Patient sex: M
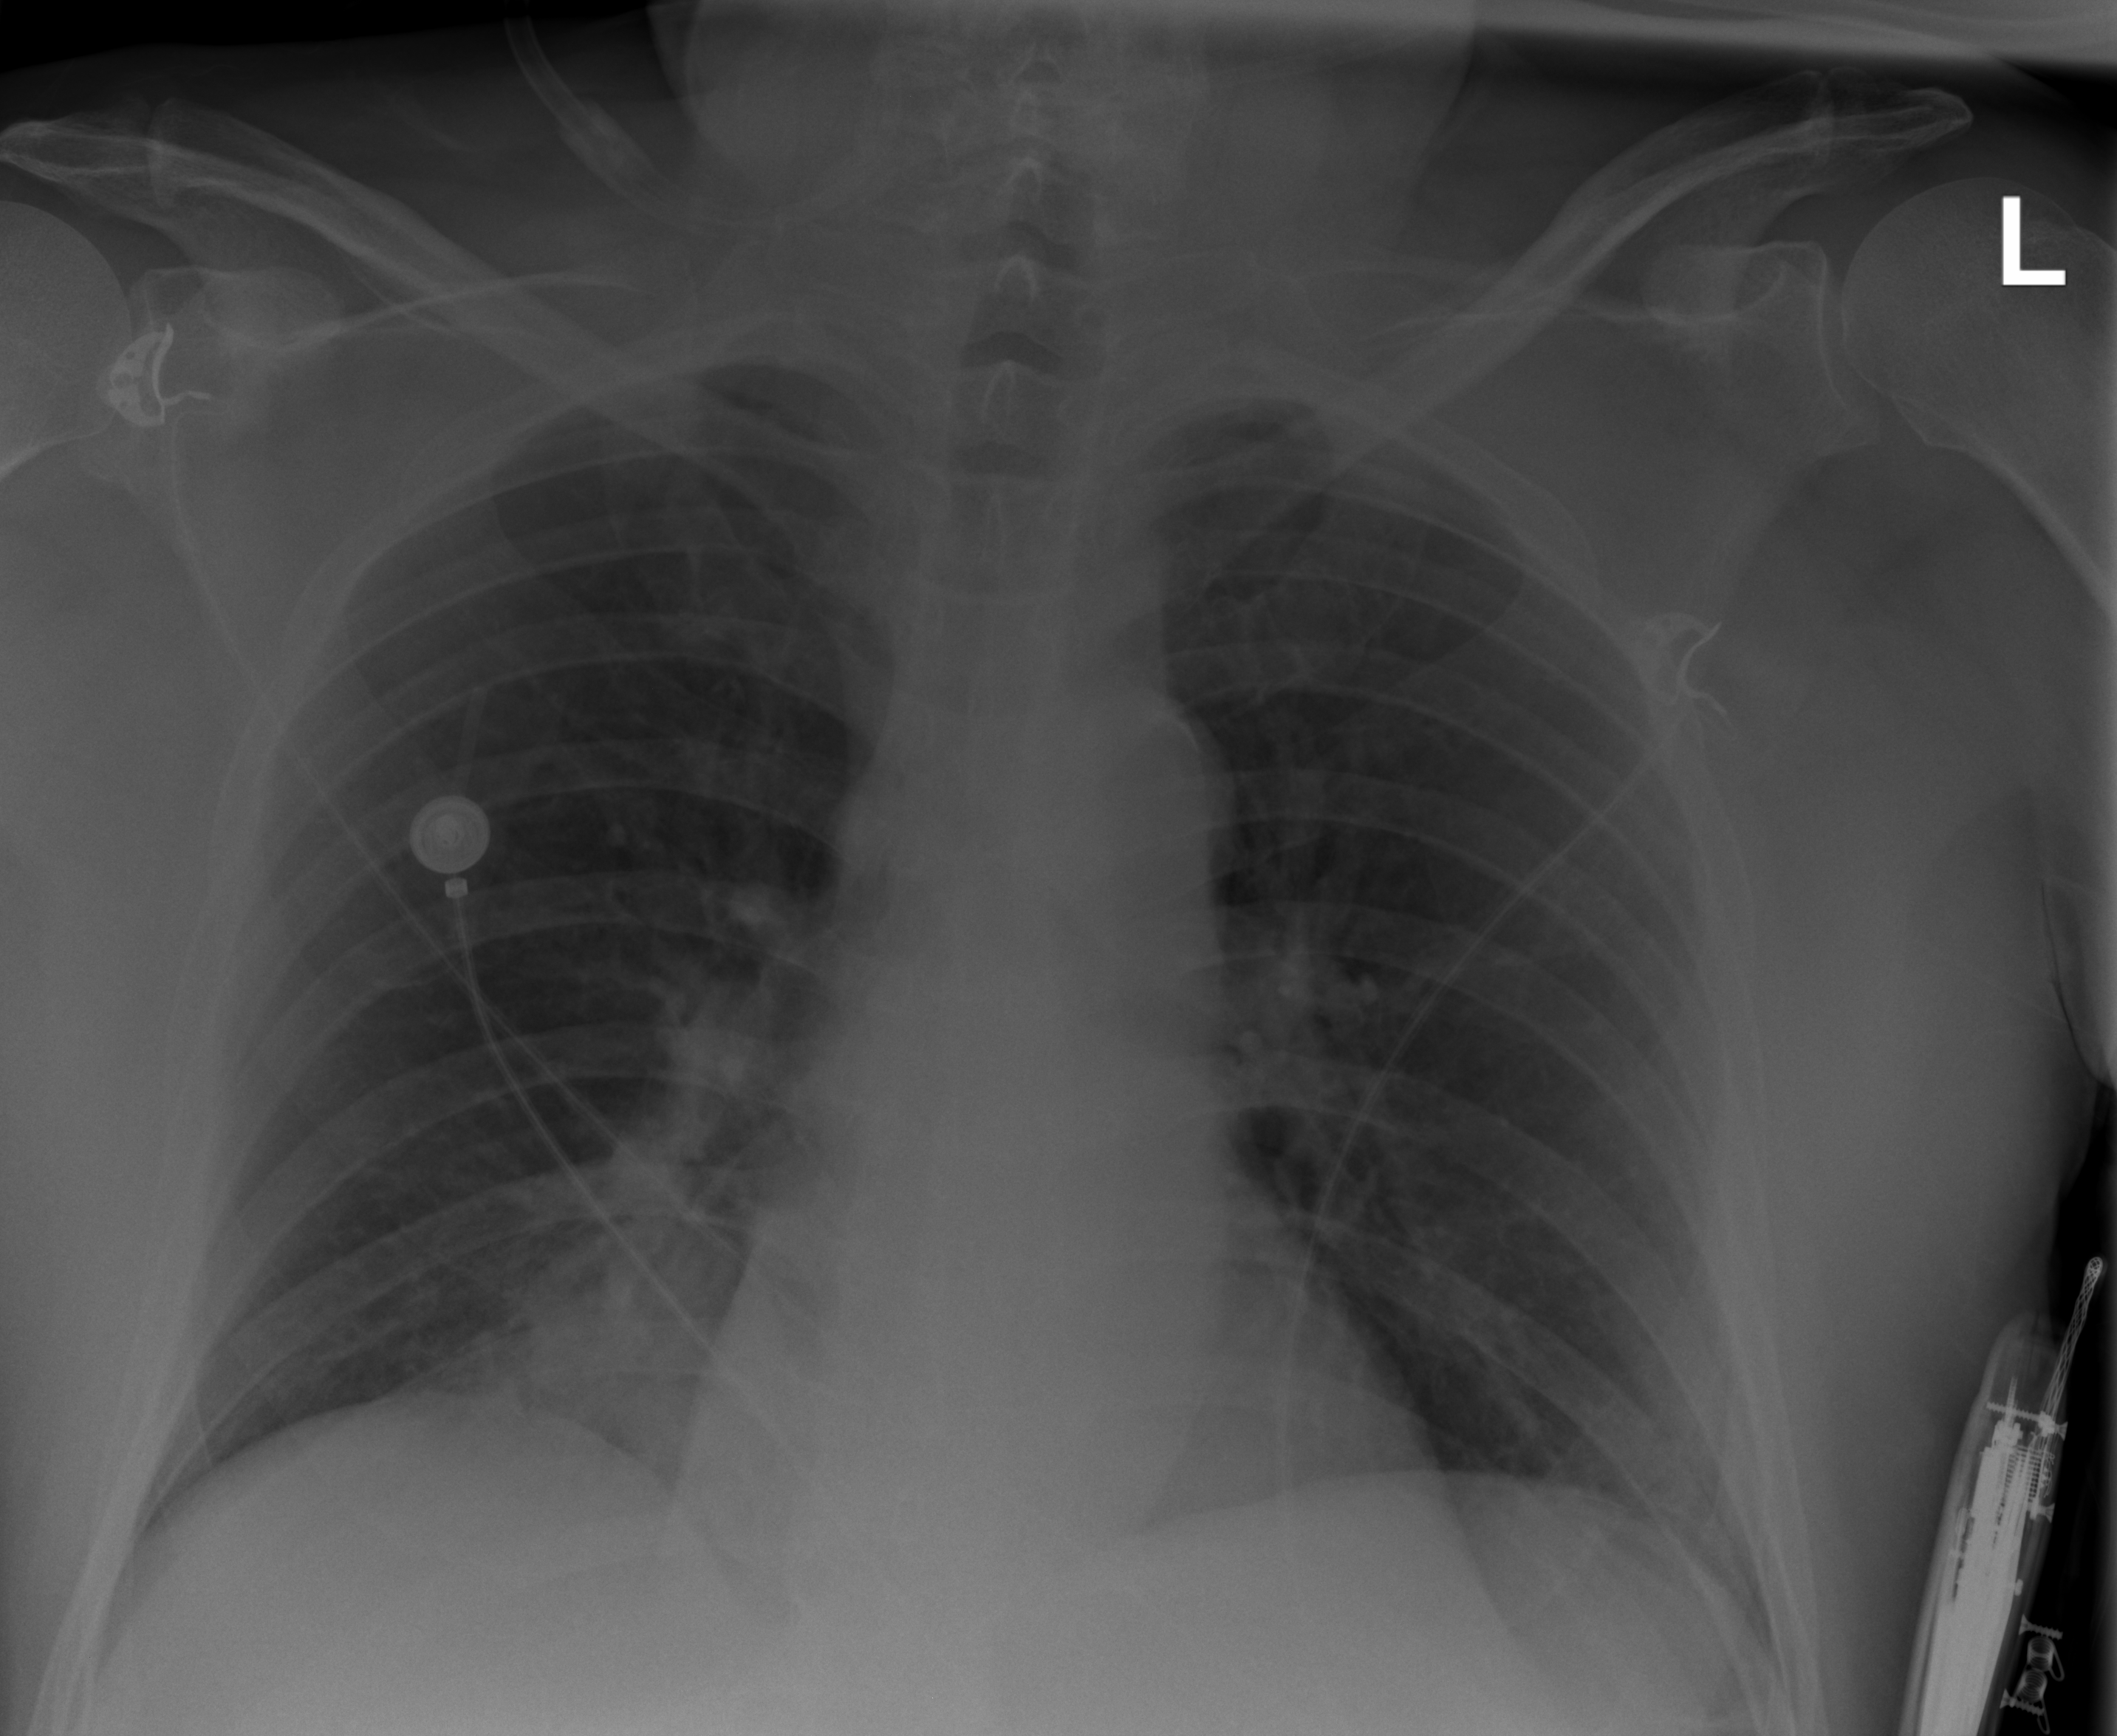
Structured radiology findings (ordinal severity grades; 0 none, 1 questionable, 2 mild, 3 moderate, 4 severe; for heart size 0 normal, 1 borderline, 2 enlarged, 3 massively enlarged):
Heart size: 0
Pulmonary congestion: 0
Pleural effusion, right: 0
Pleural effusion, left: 0
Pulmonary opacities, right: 3
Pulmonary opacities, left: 0
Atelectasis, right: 3
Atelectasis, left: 0